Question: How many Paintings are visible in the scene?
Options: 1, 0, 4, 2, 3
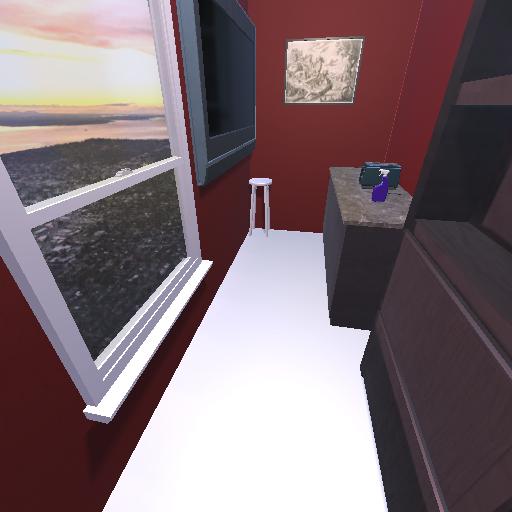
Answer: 1